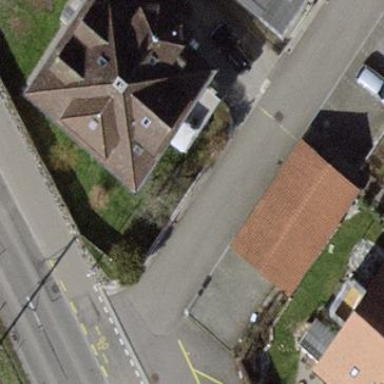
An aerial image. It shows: Gabled building.